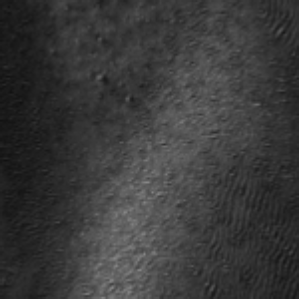
Label: frost